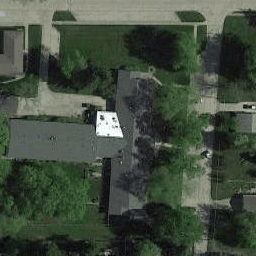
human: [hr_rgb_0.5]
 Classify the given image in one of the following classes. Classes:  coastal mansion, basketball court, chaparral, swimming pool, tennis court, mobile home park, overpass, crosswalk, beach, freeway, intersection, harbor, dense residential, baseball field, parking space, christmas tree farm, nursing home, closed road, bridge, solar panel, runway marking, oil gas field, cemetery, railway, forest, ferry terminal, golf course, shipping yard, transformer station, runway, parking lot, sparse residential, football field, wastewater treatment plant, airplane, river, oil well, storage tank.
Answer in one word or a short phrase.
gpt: nursing home